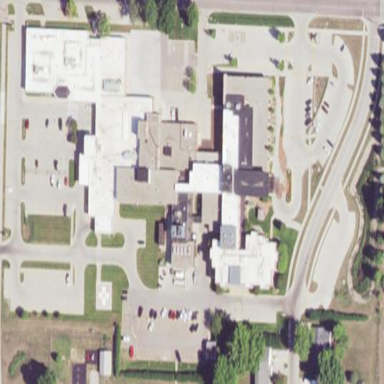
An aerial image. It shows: Hospital providing healthcare services.